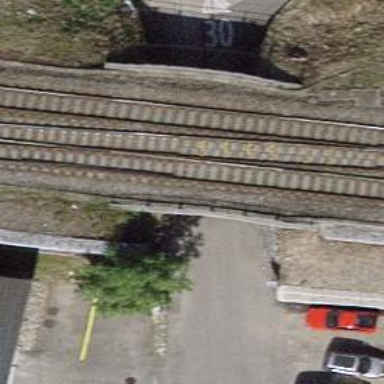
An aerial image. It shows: Railway track with contact lines for electrification.